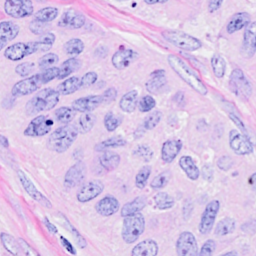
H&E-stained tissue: Breast